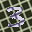
Label: 3